Interaction volume radius: 10 \u00c5
Interaction volume height: 25 \u00c5
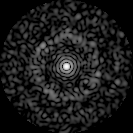
Disorder parameter: 0.849